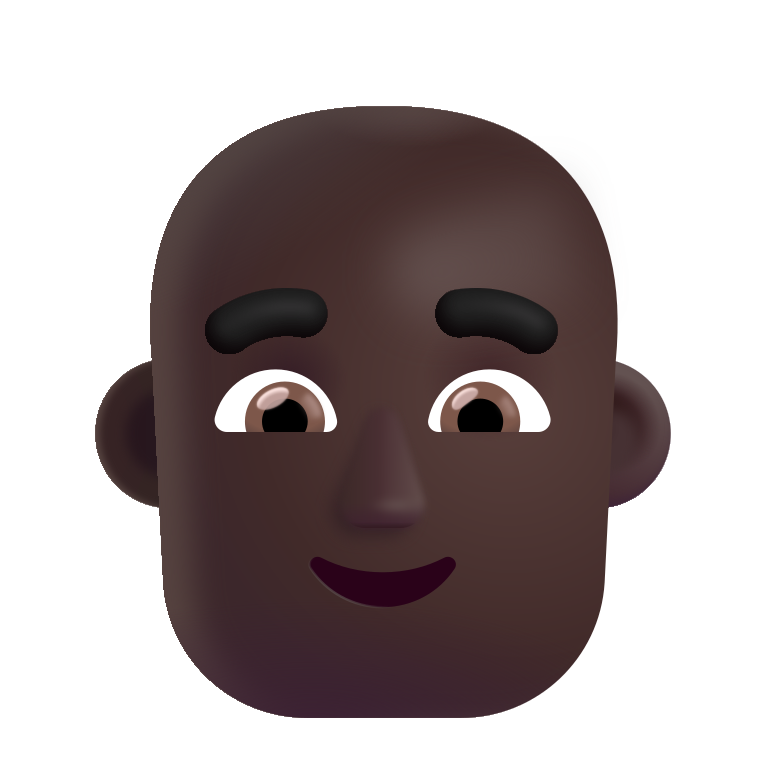
man bald color dark